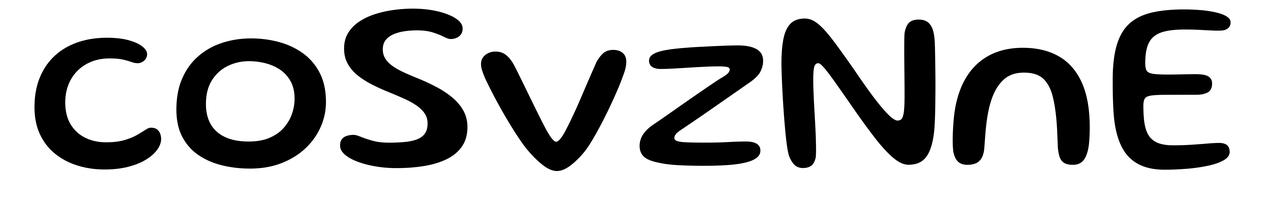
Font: Gluten_Regular